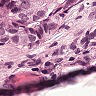
Metastatic tissue present: yes